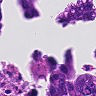
Metastatic tissue present: no